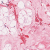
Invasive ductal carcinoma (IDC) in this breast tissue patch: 0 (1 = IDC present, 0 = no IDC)